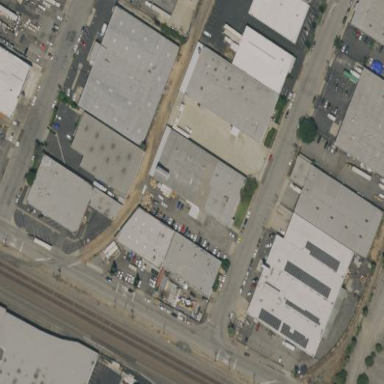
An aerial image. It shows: Warehouse.